Aerial crown-view tile of a tropical tree (Barro Colorado Island, Panama), acquired 20250915:
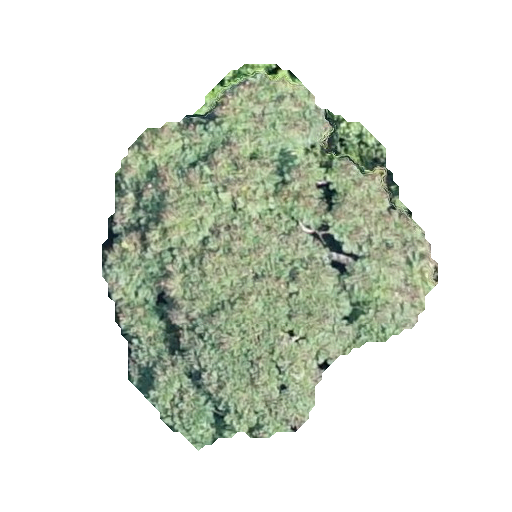
Species: Jacaranda copaia
GBIF accepted scientific name: Jacaranda copaia
Crown area: 123.42 m²